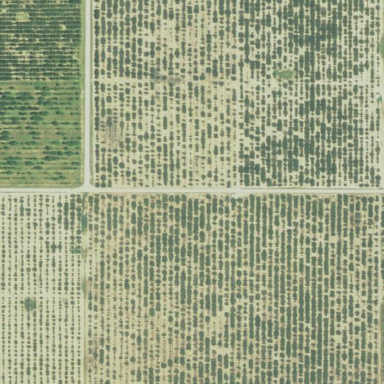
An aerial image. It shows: Orchard.